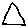
Label: triangle